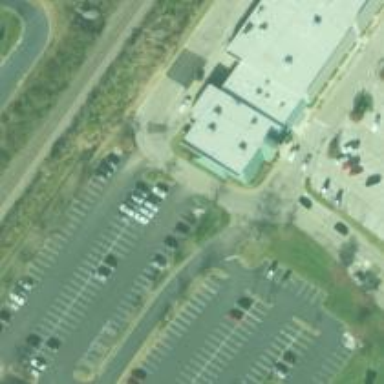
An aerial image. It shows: Fitness center located in leisure land.